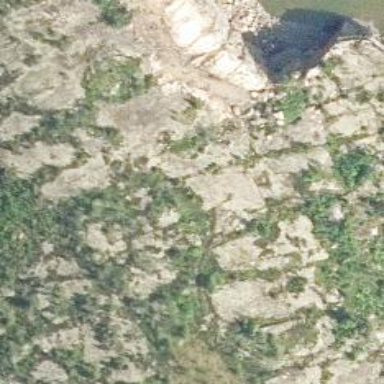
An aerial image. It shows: Landscape of bare rock.